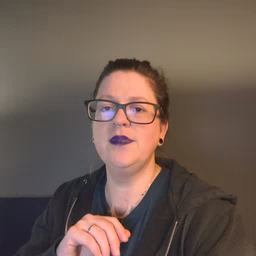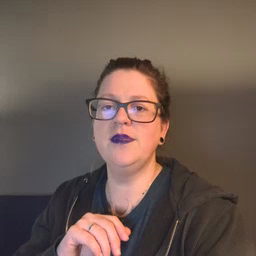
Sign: flag